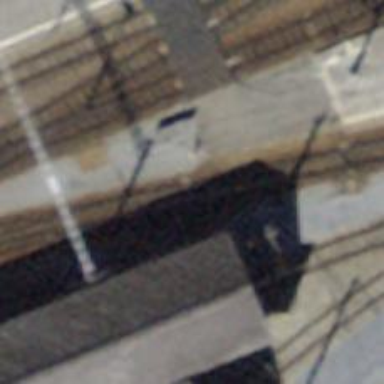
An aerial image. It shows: Narrow-gauge railway track electrified by contact line.